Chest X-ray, PA view. Patient: 42 years old, sex F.
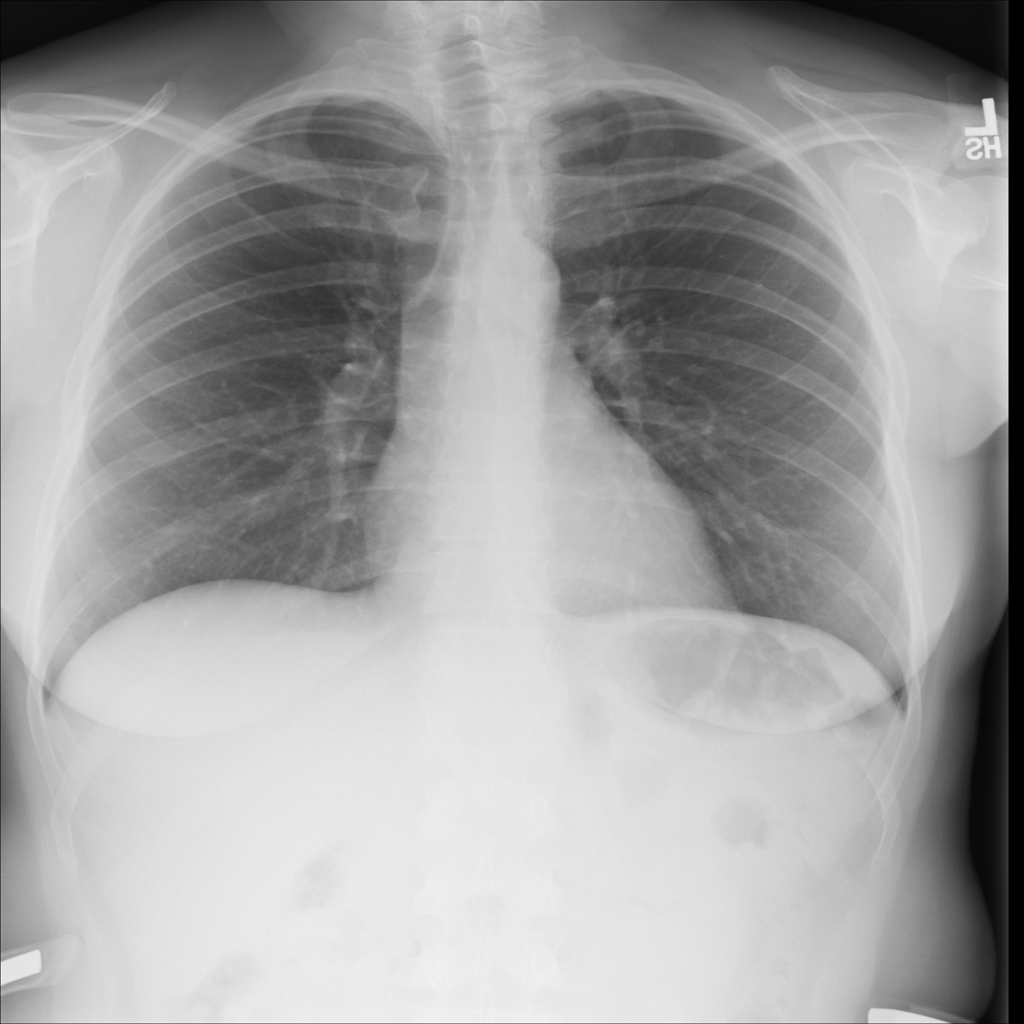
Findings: No Finding